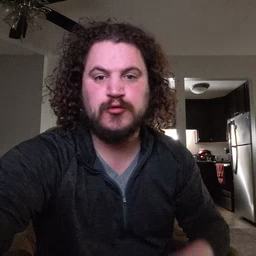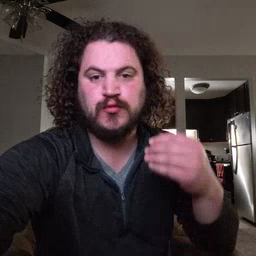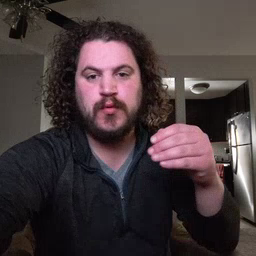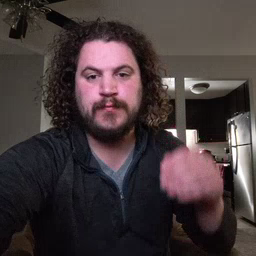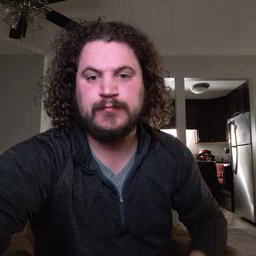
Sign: store